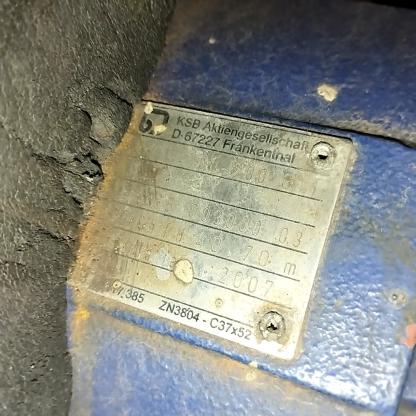
Klasa: tabliczka-znamionowa